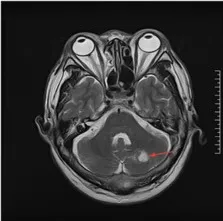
The CT and MRI imaging examination of the patient. (D, E) The brain metastases in cerebellum and left parietal lobe.
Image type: radiology (mri)